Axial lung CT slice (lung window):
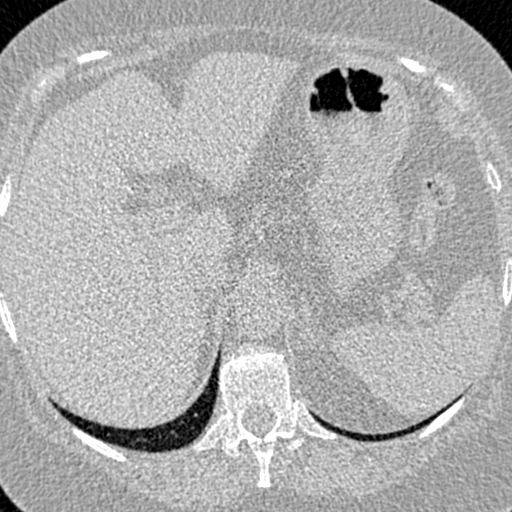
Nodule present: no